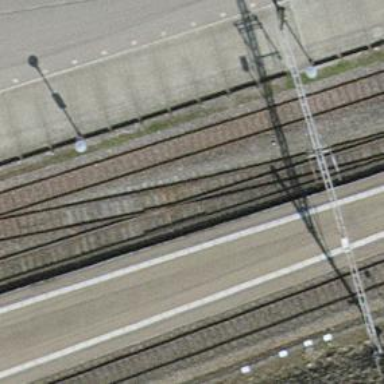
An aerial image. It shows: Abandoned railway yard with one track.